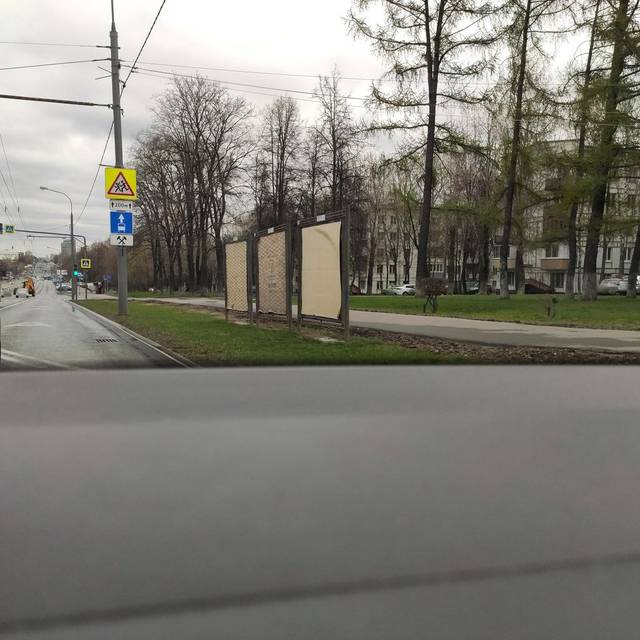
Region: Russia
Coordinates: 55.659, 37.573